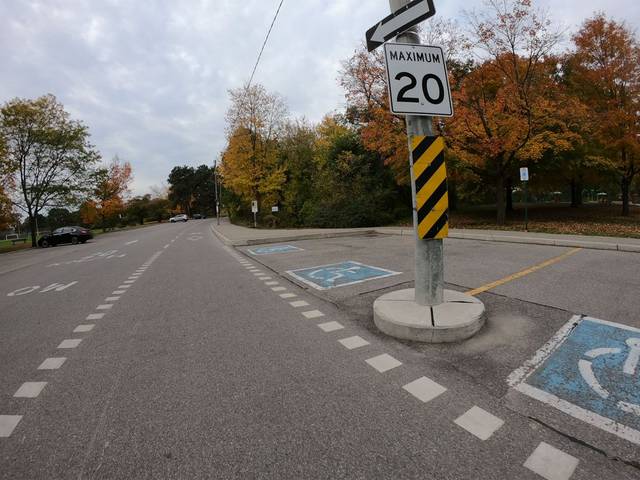
Region: Canada
Coordinates: 43.651, -79.467